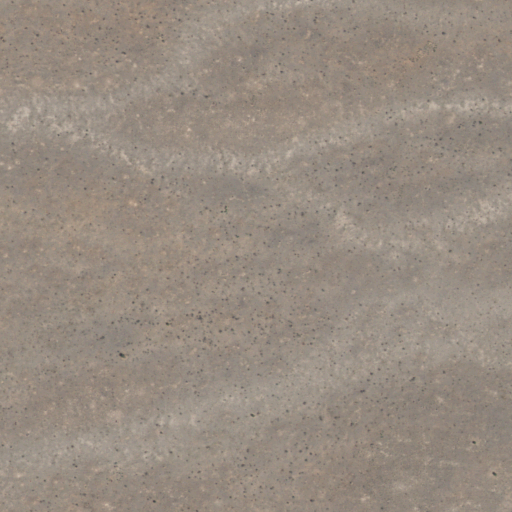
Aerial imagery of plain(s) in Arizona named Seventyfour Plains containing only shrub